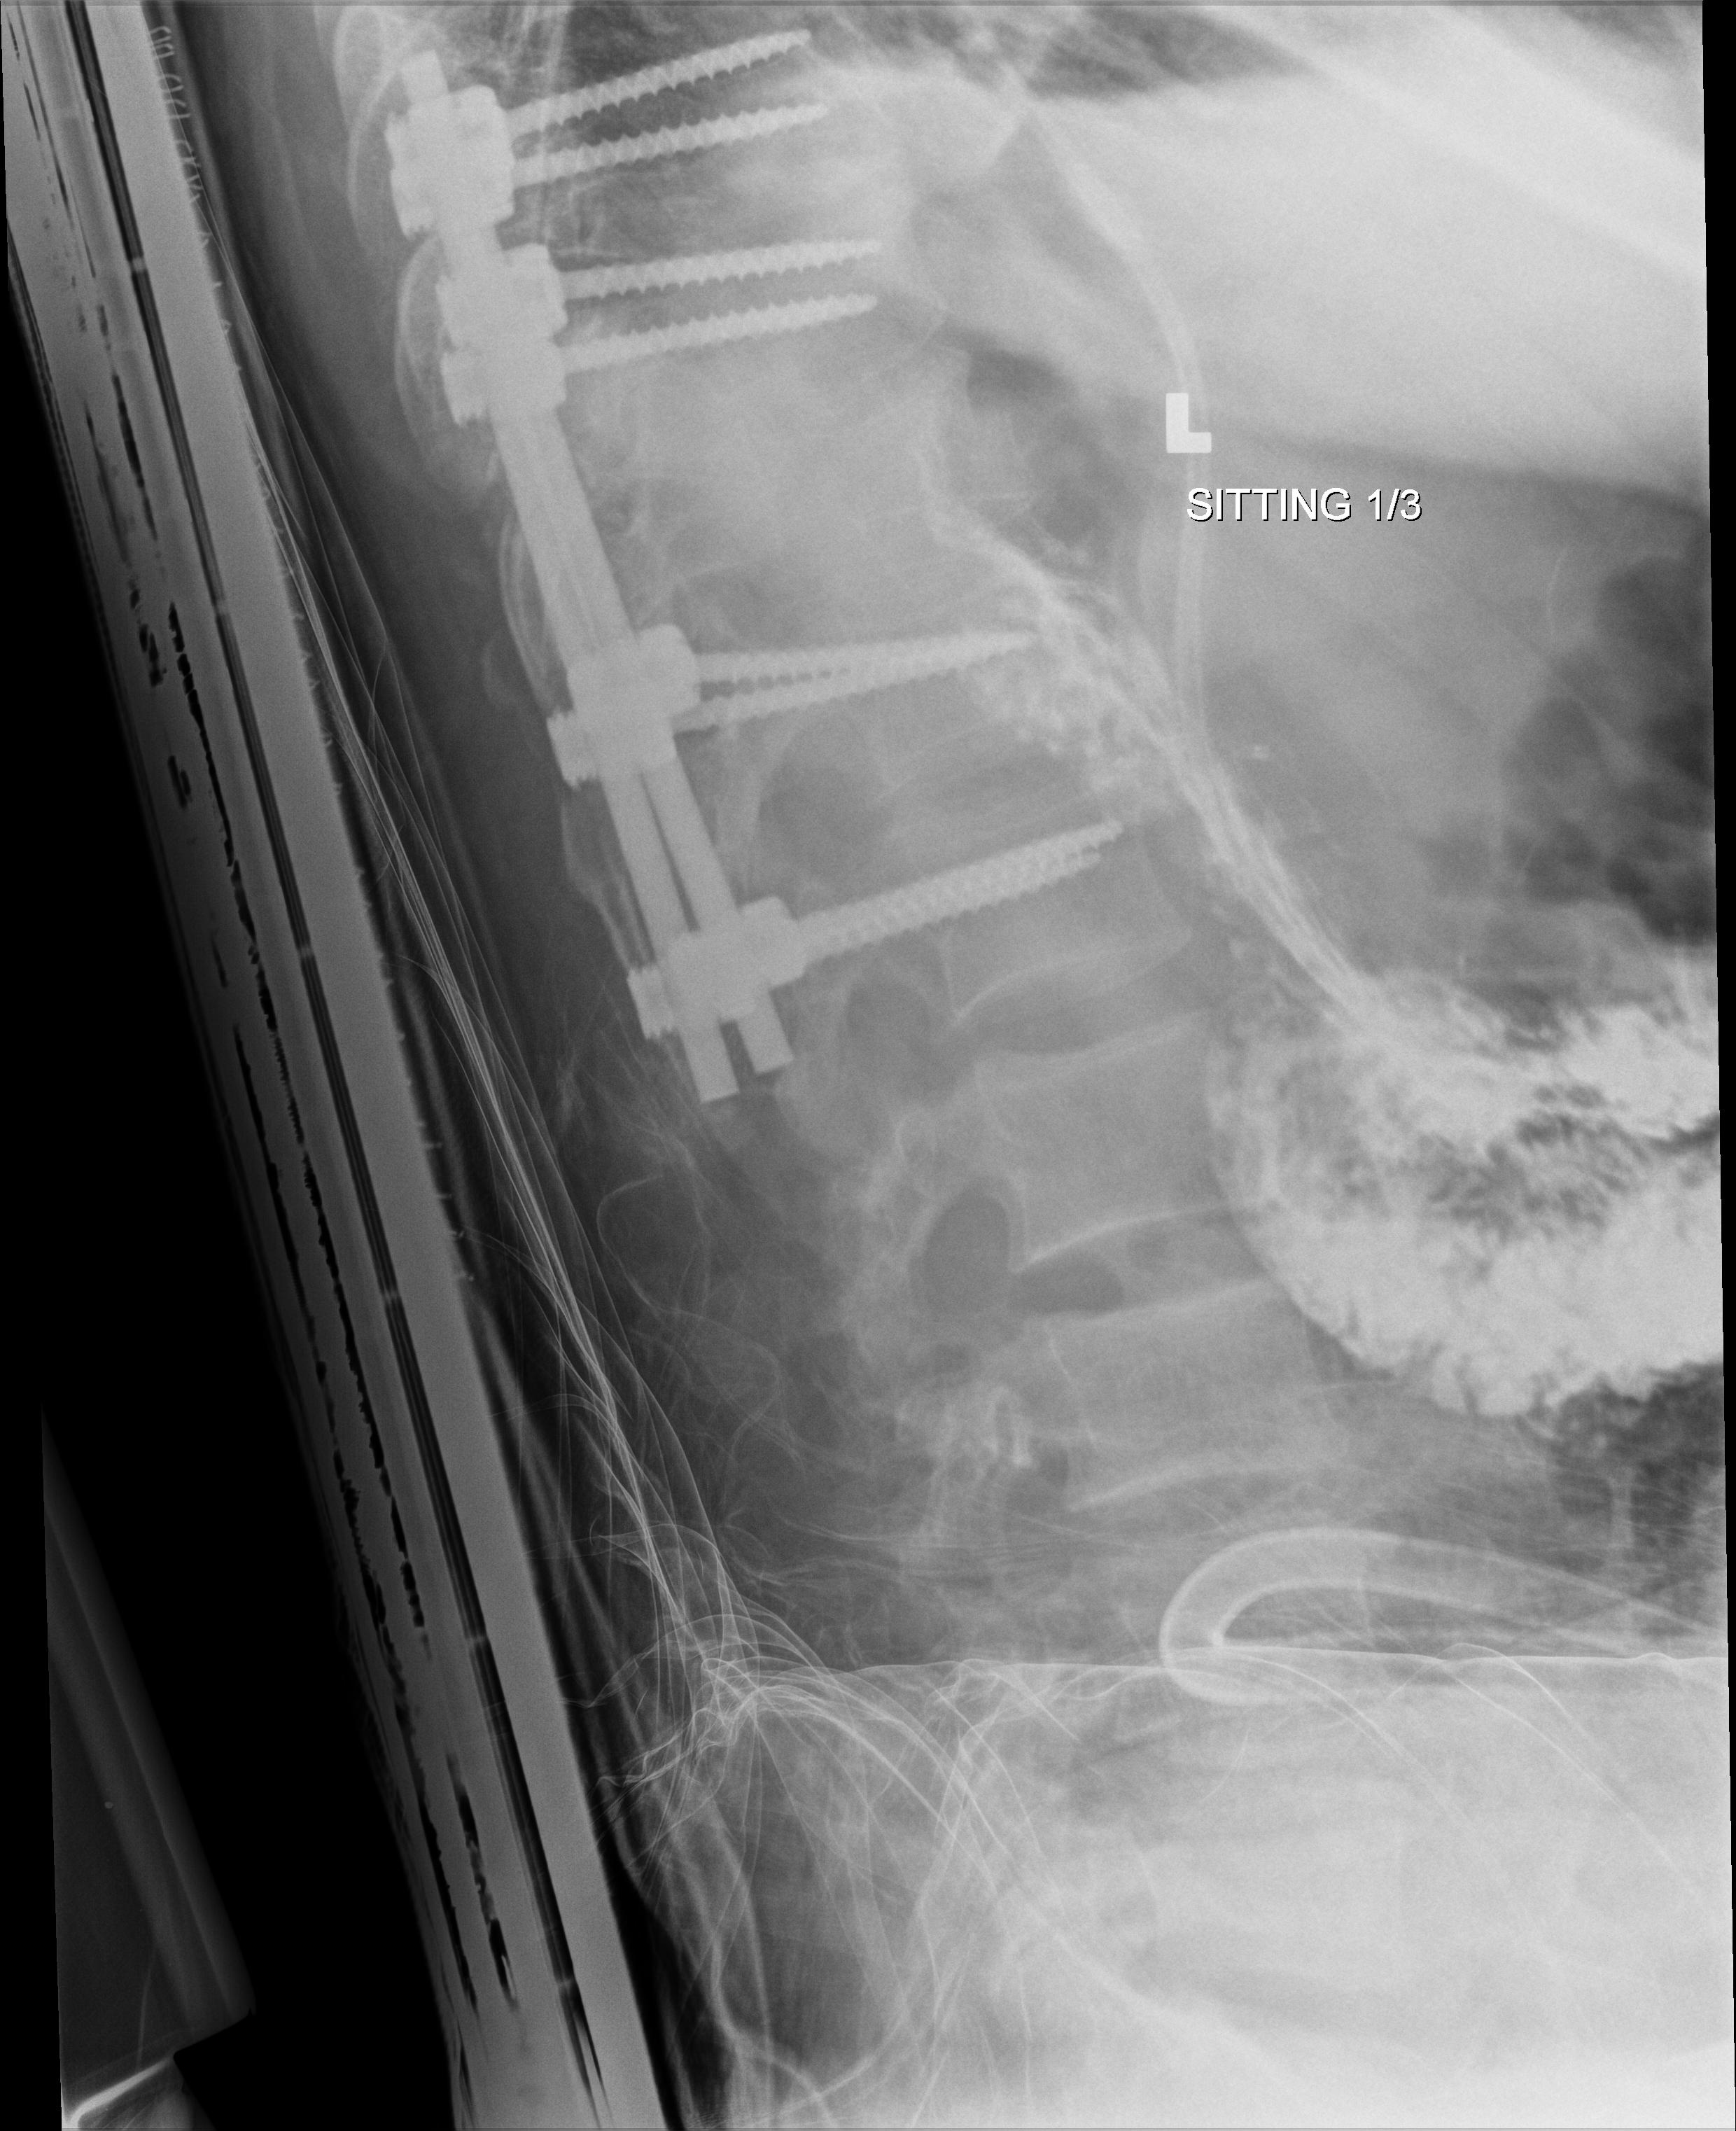
View: LATERAL
Implant manufacturer: nuvasive reline